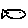
Label: fish